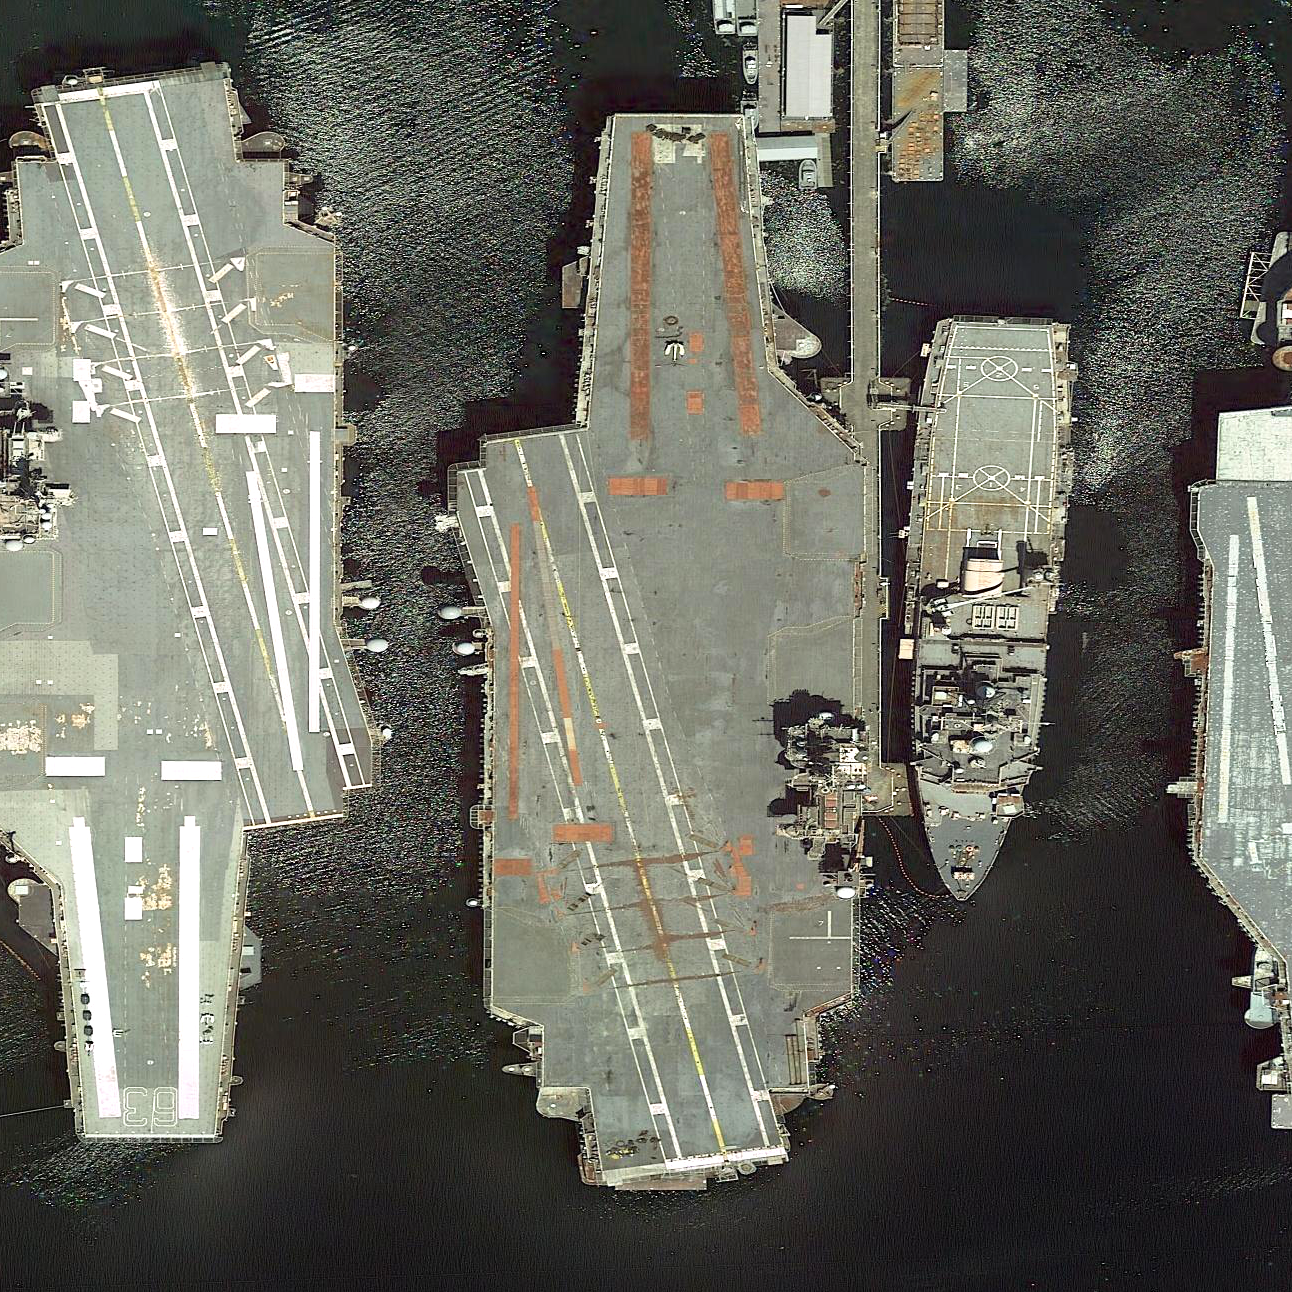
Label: aircraft_carrier